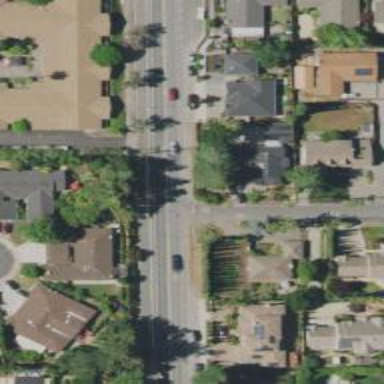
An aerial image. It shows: Left sidewalk along asphalt tertiary road.